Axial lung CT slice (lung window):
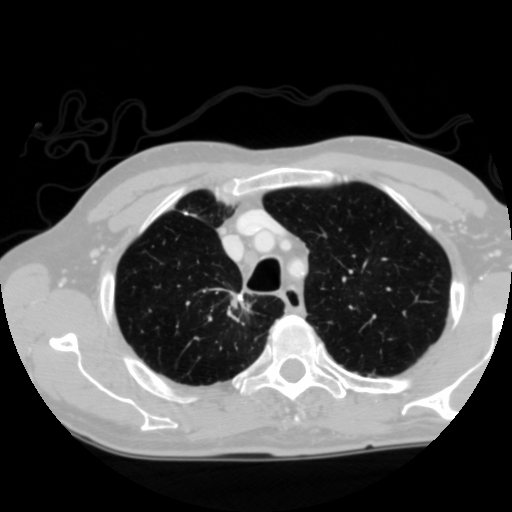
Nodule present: no